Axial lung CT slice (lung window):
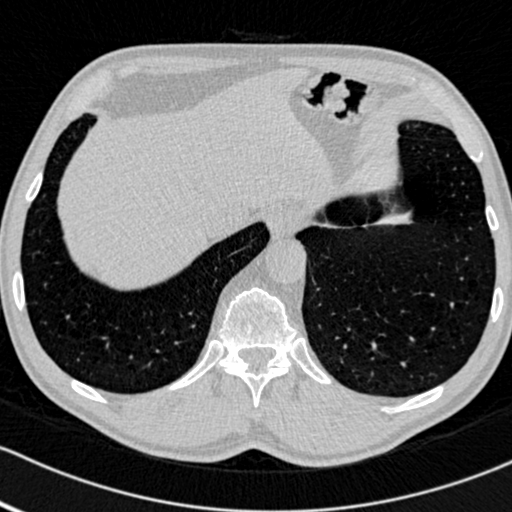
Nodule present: no